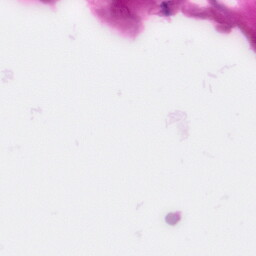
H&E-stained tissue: Pancreatic